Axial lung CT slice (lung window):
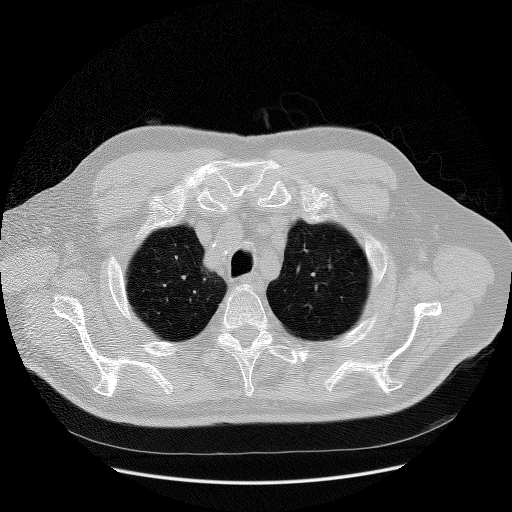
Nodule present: no